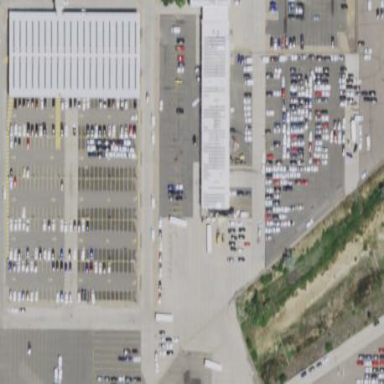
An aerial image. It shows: Car rental facility.